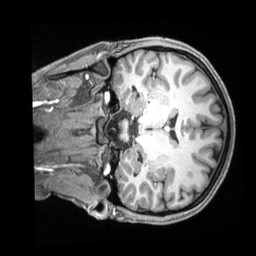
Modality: T1w
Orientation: coronal
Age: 21
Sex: female
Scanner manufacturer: siemens
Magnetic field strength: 3 T
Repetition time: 2.4 s
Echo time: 0.00226 s